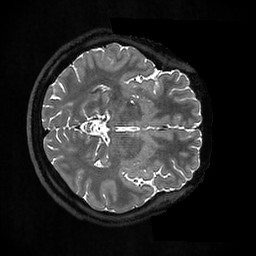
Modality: T2w
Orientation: axial
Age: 22
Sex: male
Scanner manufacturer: ge
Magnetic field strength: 3 T
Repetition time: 3.202 s
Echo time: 0.06643 s